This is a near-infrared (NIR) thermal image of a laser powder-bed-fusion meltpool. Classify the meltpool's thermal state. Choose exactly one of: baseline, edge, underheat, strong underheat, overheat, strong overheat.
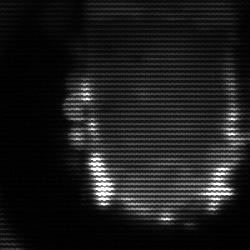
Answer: baseline